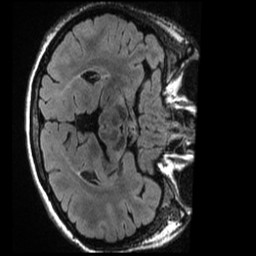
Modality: T1w
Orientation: axial
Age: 23
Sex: female